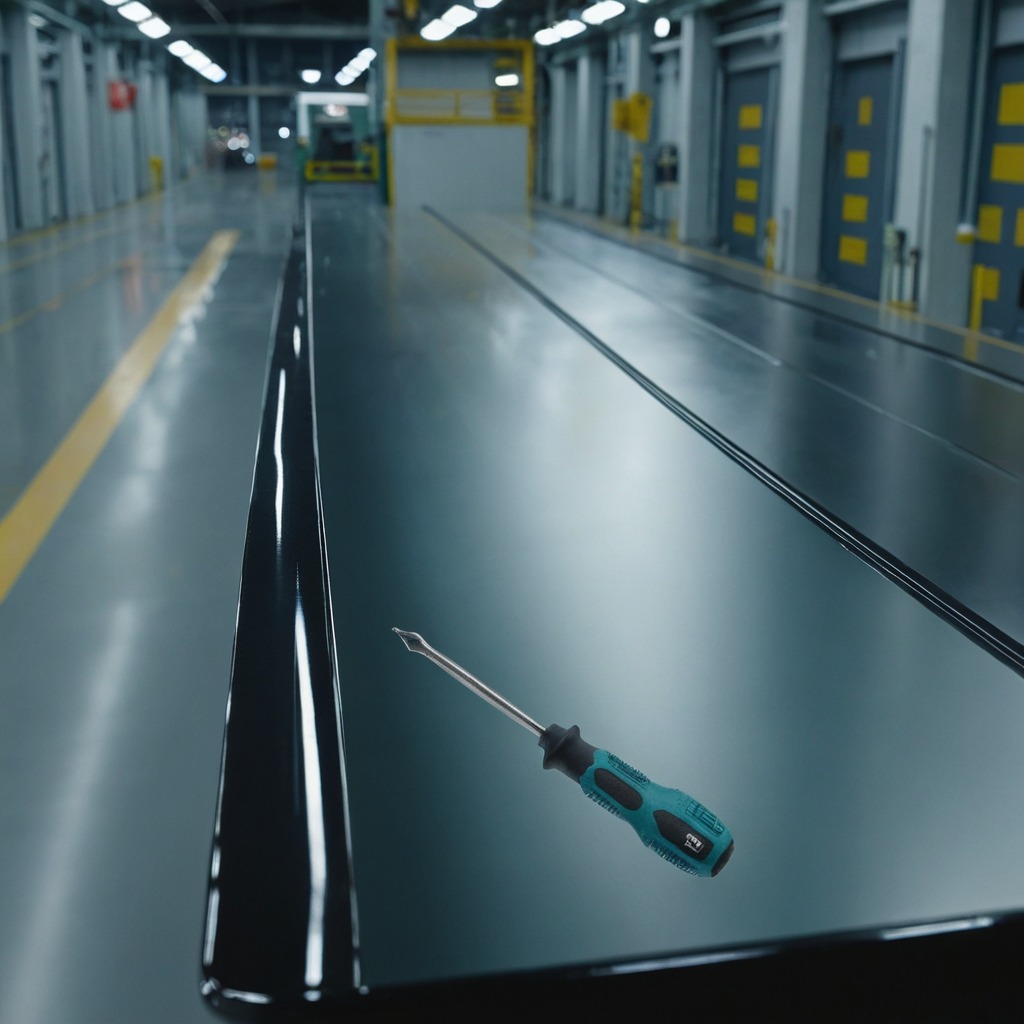
A screwdriver is lying on a table in a ship maintenance bay.